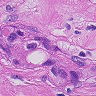
Metastatic tissue present: yes